На гладкой горизонтальной поверхности недалеко от вертикальной стенки расположена конструкция, состоящая из двух шайб и стержня. Шайбы лежат на плоскости "плашмя". На рисунке представлен вид сверху. С центром шайбы $2$ стержень соединен жестко и не может относительно нее вращаться. С шайбой $1$ стержень соединён с помощью плотной посадки на гладкий шарнир, радиус оси которого много меньше радиуса стержня, поэтому шайба $1$ может свободно вращаться относительно стержня. Стержень образует угол $\alpha=30^{\circ}$ с нормалью к стенке. Стержень жесткий и невесомый. Длина стержня $L=0{,}8~\text{м}$. Радиусы шайб много меньше длины стержня. Радиус стержня много меньше радиусов шайб. Шайбы одинаковые и однородные. Конструкции сообщают скорость $v_0=2{,}5~\text{м}/\text{с}$, направленную вдоль стержня в сторону стенки и через некоторое время происходит соударение шайбы $2$ со стенкой.
Покажите, что в процессе удара силы, действующие со стороны стержня на шайбы, можно считать направленными вдоль стержня. Используйте данный факт при ответе на последующие вопросы, даже если Вы не смогли его обосновать.
Определите угловую скорость вращения стержня сразу после абсолютно упругого соударения шайбы $2$ со стенкой. (Стенка гладкая).
Определите угловую скорость вращения стержня сразу после абсолютно неупругого соударения шайбы $2$ со стенкой. Коэффициент трения между шайбой и стенкой $\mu$. Рассмотрите два значения коэффициента трения: $\mu_1=0{,}2$ и $\mu_2=0{,}6$.
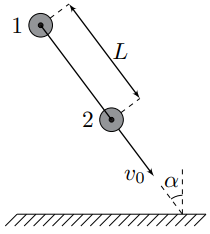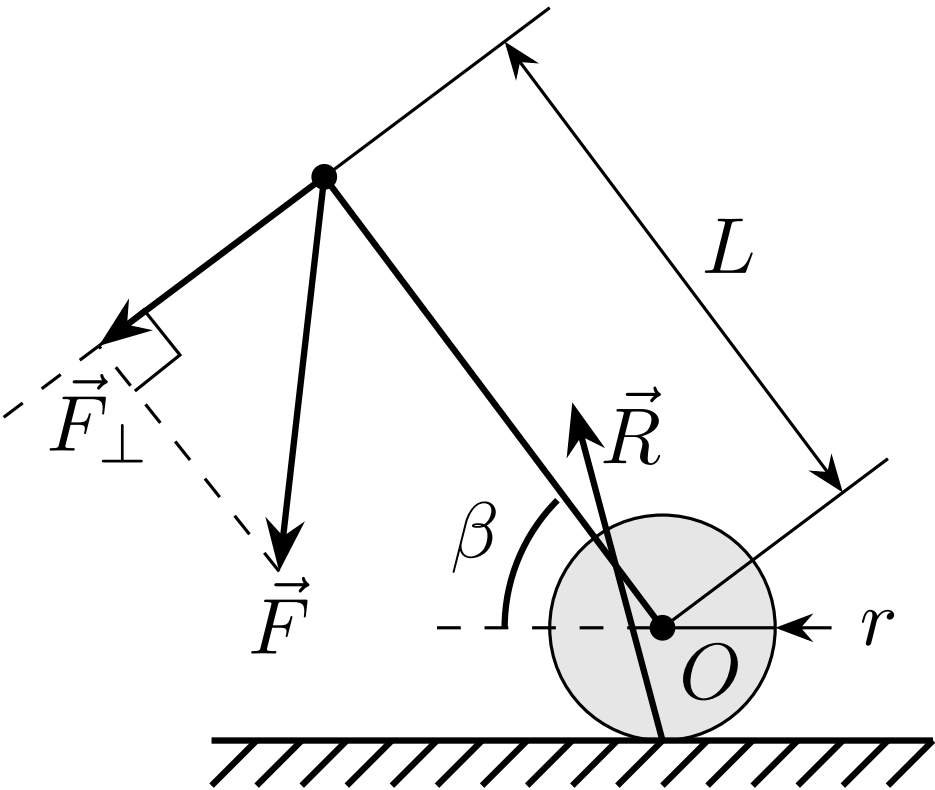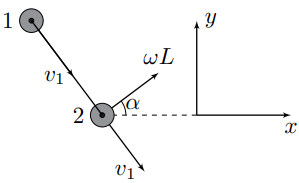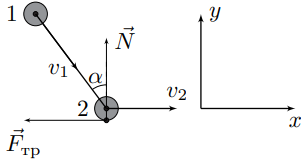
Покажите, что в процессе удара силы, действующие со стороны стержня на шайбы, можно считать направленными вдоль стержня.  Используйте данный факт при ответе на последующие вопросы, даже если Вы не смогли его обосновать.

Определите угловую скорость вращения стержня сразу после абсолютно упругого соударения шайбы $2$ со стенкой. (Стенка гладкая).
Решение: Первое решение: Поскольку силы, действующие со стороны стержня на шайбы, можно считать направленными вдоль стержня, то в процессе соударения скорость шайбы $1$ всегда направлена вдоль стержня. Данное утверждение не зависит от вида взаимодействия шайбы $2$ со стенкой и применимо всегда.Также данное утверждение можно доказать, используя закон сохранения момента импульса относительно точки контакта шайбы $2$ со стенкой. Момент импульса шайбы $2$ относительно выбранной точки можно считать равным нулю, поскольку размеры шайб малы. Тогда, поскольку до соударения момент импульса системы относительно выбранной точки равен нулю:$$L_\text{имп}=0=mLv_{1\perp}\Rightarrow v_{1\perp}=0{.}$$  Пусть $m$ — масса одной шайбы. Поскольку трения между шайбой $2$ и стенкой нет, то для системы выполняется закон сохранения импульса в проекции на горизонтальную ось $x$, направленную вдоль стенки:$$2mv_0\sin\alpha=mv_1\sin\alpha+m(v_1\sin\alpha+\omega L\cos\alpha)\Rightarrow v_1=v_0-\cfrac{\omega L}{2\operatorname{tg}\alpha}{.}$$Поскольку удар упругий — для системы выполняется закон сохранения механической энергии:$$\cfrac{2mv^2_0}{2}=\cfrac{mv^2_1}{2}+\cfrac{m(v^2_1+\omega^2L^2)}{2}\Rightarrow v^2_1=v^2_0-\cfrac{\omega^2L^2}{2}{.}$$Приравнивая выражения для $v^2_1$, получим:$$v^2_1=v^2_0-\cfrac{v_0\omega L}{\operatorname{tg}\alpha}+\cfrac{\omega^2L^2}{4\operatorname{tg^2}\alpha}=v^2_0-\cfrac{\omega^2L^2}{2}{,}$$откуда: Второе решение: Поскольку размеры шайб малы, а стержень жёстко прикреплён к шайбе $2$ — рассматриваемую систему можно считать твёрдым телом с материальными точками на концах стержня.Запишем уравнение динамики вращательного движения относительно центра стержня (который также является центром масс рассматриваемой системы):$$I\varepsilon=M\Rightarrow \cfrac{2mL^2\varepsilon}{4}=\cfrac{NL\sin\alpha}{2}{,}$$где $N$ — сила нормальной реакции стенки.Пусть $\Delta{p}_y$ – импульс силы нормальной реакции стенки. Тогда имеем:$$\omega=\cfrac{\Delta{p}_y\sin\alpha}{mL}{.}$$Запишем теорему о движении центра масс системы:$$2m\vec{a}_C=\vec{N}{.}$$Отсюда видно, что проекция скорости центра масс на ось $x$ при соударении остаётся постоянной и равной:$$v_{Cx}=v_0\sin\alpha{.} $$Пусть $v_{Cy}$ – скорость центра масс в проекции на ось $y$ сразу после удара. Тогда из теоремы о движении центра масс получим:$$2ma_{Cy}=N\Rightarrow \Delta{p}_y=2m(v_{Cy}+v_0\cos\alpha){.} $$Поскольку соударение упругое – кинетическая энергия системы сохраняется. Воспользуемся теоремой Кёнига и получим выражение для кинетической энергии системы:$$E_k=\cfrac{Mv^2_C}{2}+E_{k\text{отн}}\Rightarrow E_k=mv^2_C+\cfrac{mL^2\omega^2}{4}{,}$$откуда:$$ mv^2_0=mv^2_{Cy}+mv^2_{Cx}+\cfrac{mL^2\omega^2}{4}{.}$$Скомбинируем полученные уравнения:$$ mv^2_0=m\left(\cfrac{\omega L}{2\sin\alpha}-v_0\cos\alpha\right)^2+v^2_0\sin^2\alpha+\cfrac{m\omega^2L^2}{4}\Rightarrow \cfrac{v_0\omega L}{\operatorname{tg}\alpha}=\cfrac{\omega^2L^2}{4}\left(1+2\operatorname{ctg^2}\alpha\right){,}$$откуда:
Ответ: $$\omega=\cfrac{4v_0\operatorname{tg}\alpha}{L(1+2\operatorname{tg^2}\alpha)}\approx 4{.}33~\text{рад}/\text{с}{.}$$  Второе решение: Поскольку размеры шайб малы, а стержень жёстко прикреплён к шайбе $2$ — рассматриваемую систему можно считать твёрдым телом с материальными точками на концах стержня.Запишем уравнение динамики вращательного движения относительно центра стержня (который также является центром масс рассматриваемой системы):$$I\varepsilon=M\Rightarrow \cfrac{2mL^2\varepsilon}{4}=\cfrac{NL\sin\alpha}{2}{,}$$где $N$ — сила нормальной реакции стенки.Пусть $\Delta{p}_y$ – импульс силы нормальной реакции стенки. Тогда имеем:$$\omega=\cfrac{\Delta{p}_y\sin\alpha}{mL}{.}$$Запишем теорему о движении центра масс системы:$$2m\vec{a}_C=\vec{N}{.}$$Отсюда видно, что проекция скорости центра масс на ось $x$ при соударении остаётся постоянной и равной:$$v_{Cx}=v_0\sin\alpha{.} $$Пусть $v_{Cy}$ – скорость центра масс в проекции на ось $y$ сразу после удара. Тогда из теоремы о движении центра масс получим:$$2ma_{Cy}=N\Rightarrow \Delta{p}_y=2m(v_{Cy}+v_0\cos\alpha){.} $$Поскольку соударение упругое – кинетическая энергия системы сохраняется. Воспользуемся теоремой Кёнига и получим выражение для кинетической энергии системы:$$E_k=\cfrac{Mv^2_C}{2}+E_{k\text{отн}}\Rightarrow E_k=mv^2_C+\cfrac{mL^2\omega^2}{4}{,}$$откуда:$$ mv^2_0=mv^2_{Cy}+mv^2_{Cx}+\cfrac{mL^2\omega^2}{4}{.}$$Скомбинируем полученные уравнения:$$ mv^2_0=m\left(\cfrac{\omega L}{2\sin\alpha}-v_0\cos\alpha\right)^2+v^2_0\sin^2\alpha+\cfrac{m\omega^2L^2}{4}\Rightarrow \cfrac{v_0\omega L}{\operatorname{tg}\alpha}=\cfrac{\omega^2L^2}{4}\left(1+2\operatorname{ctg^2}\alpha\right){,}$$откуда:
Ответ: $$\omega=\cfrac{4v_0\operatorname{tg}\alpha}{L(1+2\operatorname{tg^2}\alpha)}\approx 4{.}33~\text{рад}/\text{с}{.}$$

Определите угловую скорость вращения стержня сразу после абсолютно неупругого соударения шайбы $2$ со стенкой. Коэффициент трения между шайбой и стенкой $\mu$. Рассмотрите два значения коэффициента трения: $\mu_1=0{,}2$ и $\mu_2=0{,}6$. Примечание: При абсолютно неупругом соударении составляющая скорости шайбы $2$, перпендикулярная стенке, обращается в ноль.

Первое решение:

         Сразу после абсолютно неупругого соударения шайбы $2$ со стенкой её скорость направлена вдоль стенки. Обозначим её за $v_2$. Приравнивая проекции скоростей шайб на ось, направленную вдоль стержня, получим:$$v_2\sin\alpha=v_1{.}$$

 Компонента скорости шайбы $2$, направленная перпендикулярно стержню, равна $v_\perp=v_2\cos\alpha$, поэтому для угловой скорости вращения стержня имеем:$$\omega=\cfrac{v_\perp}{L}=\cfrac{v_2\cos\alpha}{L}{.}$$Изменения импульса системы в проекции на оси $x$ и $y$ составляют:$$\Delta{p}_x= mv_2+mv_1\sin\alpha-2mv_0\sin\alpha \qquad \Delta{p}_y=2mv_0\cos\alpha-mv_1\cos\alpha{.}$$Подставляя связь $v_1$ и $v_2$, получим:$$\Delta{p}_x=mv_2(1+\sin^2\alpha)-2mv_0\sin\alpha \qquad \Delta{p}_y= 2mv_0\cos\alpha-mv_2\sin\alpha\cos\alpha{.}$$Определим скорость $v_2$, считая, что шайба $2$ всегда проскальзывает по стенке. Критерием правильности рассуждений является неотрицательное значение $v_2$. На систему в плоскости рисунка действуют две внешние силы: $N=F_y$ и $F_{тр}=\mu N=-F_x$. Поскольку силы связаны прямой пропорциональностью, имеем:$$\cfrac{\Delta{p}_x}{\Delta{p}_y}=\cfrac{F_x}{F_y}=-\cfrac{F_{тр}}{N}=-\mu=\cfrac{v_2(1+\sin^2\alpha)-2v_0\sin\alpha}{2v_0\cos\alpha-v_2\sin\alpha\cos\alpha}{,}$$откуда:$$v_2=\cfrac{2v_0(\sin\alpha-\mu\cos\alpha)}{1+\sin^2\alpha-\mu\sin\alpha\cos\alpha}=\cfrac{2v_0(\operatorname{tg}\alpha-\mu)}{\cos\alpha(1+2\operatorname{tg^2}\alpha-\mu\operatorname{tg}\alpha)}{.}$$Величина $v_2$ является неотрицательной, если $\mu\leq\operatorname{tg}\alpha$ или $\mu>2\operatorname{tg}\alpha+\operatorname{ctg}\alpha$. Невозможность постоянного проскальзывания при $\mu>2\operatorname{tg}\alpha+\operatorname{ctg}\alpha$ ясна и чисто из физических соображений, однако это можно показать и формально: При таких значениях $\mu$  введённая ранее величина $\Delta{p}_y$ оказывается отрицательной, что, разумеется, невозможно.Таким образом, условие постоянного проскальзывания шайбы $2$ следующее:$$\mu\leq\operatorname{tg}\alpha$$Обратим внимание, что $\mu_1<\operatorname{tg}\alpha$, а $\mu_2>\operatorname{tg}\alpha$.Тогда при коэффициенте трения $\mu_1=0{.}2$ для угловой скорости стержня сразу после удара получим:

Ответ:

 $$\omega_1=\cfrac{2v_0(\operatorname{tg}\alpha-\mu_1)}{L(1+2\operatorname{tg^2}\alpha-\mu_1\operatorname{tg}\alpha)}\approx 1{.}52~\text{рад}/\text{с}{.}$$

 При $\mu\geq\operatorname{tg}\alpha$ шайба $2$ в некоторый момент соударения прекращает движение вдоль стенки и далее по ней не проскальзывает. Покажем это.Пусть $F$ — сила напряжения стержня. Запишем второй закон Ньютона для шайбы $2$ в проекции на ось $y$:$$ma_{2y}=N-F\cos\alpha\Rightarrow N=F\cos\alpha+ma_{2y}\geq F\cos\alpha{.}$$Проскальзывание может возобновиться, если $F\sin\alpha>\mu N$. Но из полученного выражения для $N$ следует:$$\mu N=\mu(F\cos\alpha+ma_{2y})\geq \tan\alpha (F\cos\alpha+ma_{2y})\geq F\sin\alpha{,}$$поэтому проскальзывание шайбы $2$ не возобновится, и, следовательно, сразу после соударения её скорость равна нулю. Тогда при $\mu_2=0{.}6$ в силу полученной связи $\omega$ и $v_2$ находим:

Ответ:

 $$\omega_2=0~\text{рад}/\text{с}$$

Второе решение: 

 Сразу после абсолютно неупругого соударения шайбы $2$ со стенкой её скорость направлена вдоль стенки. Обозначим её за $v_2$.Запишем выражение для скорости $v_2$ шайбы $2$ и условие её движения без отрыва от стенки:$$v_{2x}=v_2=v_{Cx}+\cfrac{\omega L\cos\alpha}{2}\qquad v_{2y}=0=v_{Cy}+\cfrac{\omega L\sin\alpha}{2}{.}$$Изменения импульса системы в проекции на оси $x$ и $y$ составляют:$$\Delta{p}_x=2m(v_{Cx}-v_0\sin\alpha)\qquad \Delta{p}_y=2m(v_{Cy}+v_0\cos\alpha){.}$$Запишем уравнение динамики вращательного движения относительно центра масс системы:$$\cfrac{mL^2\varepsilon}{2}=\cfrac{(N\sin\alpha+F_x\cos\alpha)L}{2}{,}$$где $F_x=-F_\text{тр}$ – проекция на ось $x$ силы трения, действующей на шарик $2$. Отсюда:$$\omega=\cfrac{\Delta{p}_x\cos\alpha+\Delta{p}_y\sin\alpha}{mL} {.}$$Определим скорость $v_2$, считая, что шайбы $2$ всегда проскальзывает по стенке. Критерием правильности рассуждений является неотрицательное значение $v_2$. Из уравнения динамики вращательного движения и уравнений кинематической связи имеем:$$\omega=\cfrac{2(v_2-(\omega L\cos\alpha)/2-v_0\sin\alpha)\cos\alpha+2(v_0\cos\alpha-(\omega L\sin\alpha)/2)\sin\alpha}{L}{.}$$После преобразований получим:$$\omega=\cfrac{v_2\cos\alpha}{L}{.}$$Если проскальзывание не прекращается, то $F_x=-F_\text{тр}=-\mu N$, откуда:$$\cfrac{\Delta{p}_x}{\Delta{p}_y}=-\mu=\cfrac{v_{Cx}-v_0\sin\alpha}{v_{Cy}+v_0\cos\alpha}{.}$$Из полученного соотношения и уравнений кинематической связи имеем:$$v_0\sin\alpha+\cfrac{\omega L\cos\alpha}{2}-v_2=\mu\left(v_0\cos\alpha-\cfrac{\omega L\sin\alpha}{2}\right){.}$$Подставляя полученную ранее связь $\omega$ и $v_2$, находим:$$v_0\sin\alpha+\cfrac{v_2\cos^2\alpha}{2}-v_2=\mu v_0\cos\alpha-\cfrac{\mu v_2\sin\alpha\cos\alpha}{2}{,}$$откуда:$$ v_2=\cfrac{2v_0(\sin\alpha-\mu\cos\alpha)}{2-\cos^2\alpha-\mu\sin\alpha\cos\alpha}=\cfrac{2v_0(\operatorname{tg}\alpha-\mu)}{\cos\alpha(1+2\operatorname{tg^2}\alpha-\mu\operatorname{tg}\alpha)}{.}$$Величина $v_2$ является неотрицательной, если $\mu\leq\operatorname{tg}\alpha$ или $\mu>2\operatorname{tg}\alpha+\operatorname{ctg}\alpha$. Невозможность постоянного проскальзывания при $\mu>2\operatorname{tg}\alpha+\operatorname{ctg}\alpha$ ясна и чисто из физических соображений, однако это можно показать и формально: При таких значениях $\mu$  введённая ранее величина $\Delta{p}_y$ оказывается отрицательной, что, разумеется, невозможно.Таким образом, условие постоянного проскальзывания шайбы $2$ следующее:$$\mu\leq\operatorname{tg}\alpha{.}$$Тогда при $\mu_1=0{.}2$ для угловой скорости стержня сразу после удара получим:

Ответ:

 $$\omega_1=\cfrac{2v_0(\operatorname{tg}\alpha-\mu_1)}{L(1+2\operatorname{tg^2}\alpha-\mu_1\operatorname{tg}\alpha)}\approx 1{.}52~\text{рад}/\text{с}{.}$$

 При $\mu\geq\operatorname{tg}\alpha$ шайба $2$ в некоторый момент соударения прекращает движение вдоль стенки и далее по ней не проскальзывает. Покажем это.Если $v_{2x}=0$, то с учетом пренебрежимо малого изменения координат (углов) за время удара, выполняется соотношение:$$a_{Cx}+\cfrac{\varepsilon L\cos\alpha}{2}=0$$Определим из этого условия силу трения $F_x$, действующую на шарик $2$:$$\cfrac{F_x}{2m}+\cfrac{(N\sin\alpha+F_x\cos\alpha)\cos\alpha}{2m}=0\Rightarrow |F_x|=\cfrac{N\sin\alpha\cos\alpha}{1+\cos^2\alpha}<\cfrac{N\sin\alpha}{\cos\alpha}\leq\mu N$$Это доказывает, что предположение об отсутствии проскальзывания после обнуления проекции $v_{2x}$ скорости шайбы $2$ верно.Тогда при $\mu_2=0{.}6$ в силу полученной связи $\omega$ и $v_2$ находим:

Ответ:

 $$\omega_2=0~\text{рад}/\text{с}$$
Решение: Первое решение:  Компонента скорости шайбы $2$, направленная перпендикулярно стержню, равна $v_\perp=v_2\cos\alpha$, поэтому для угловой скорости вращения стержня имеем:$$\omega=\cfrac{v_\perp}{L}=\cfrac{v_2\cos\alpha}{L}{.}$$Изменения импульса системы в проекции на оси $x$ и $y$ составляют:$$\Delta{p}_x= mv_2+mv_1\sin\alpha-2mv_0\sin\alpha \qquad \Delta{p}_y=2mv_0\cos\alpha-mv_1\cos\alpha{.}$$Подставляя связь $v_1$ и $v_2$, получим:$$\Delta{p}_x=mv_2(1+\sin^2\alpha)-2mv_0\sin\alpha \qquad \Delta{p}_y= 2mv_0\cos\alpha-mv_2\sin\alpha\cos\alpha{.}$$Определим скорость $v_2$, считая, что шайба $2$ всегда проскальзывает по стенке. Критерием правильности рассуждений является неотрицательное значение $v_2$. На систему в плоскости рисунка действуют две внешние силы: $N=F_y$ и $F_{тр}=\mu N=-F_x$. Поскольку силы связаны прямой пропорциональностью, имеем:$$\cfrac{\Delta{p}_x}{\Delta{p}_y}=\cfrac{F_x}{F_y}=-\cfrac{F_{тр}}{N}=-\mu=\cfrac{v_2(1+\sin^2\alpha)-2v_0\sin\alpha}{2v_0\cos\alpha-v_2\sin\alpha\cos\alpha}{,}$$откуда:$$v_2=\cfrac{2v_0(\sin\alpha-\mu\cos\alpha)}{1+\sin^2\alpha-\mu\sin\alpha\cos\alpha}=\cfrac{2v_0(\operatorname{tg}\alpha-\mu)}{\cos\alpha(1+2\operatorname{tg^2}\alpha-\mu\operatorname{tg}\alpha)}{.}$$Величина $v_2$ является неотрицательной, если $\mu\leq\operatorname{tg}\alpha$ или $\mu>2\operatorname{tg}\alpha+\operatorname{ctg}\alpha$. Невозможность постоянного проскальзывания при $\mu>2\operatorname{tg}\alpha+\operatorname{ctg}\alpha$ ясна и чисто из физических соображений, однако это можно показать и формально: При таких значениях $\mu$ введённая ранее величина $\Delta{p}_y$ оказывается отрицательной, что, разумеется, невозможно.Таким образом, условие постоянного проскальзывания шайбы $2$ следующее:$$\mu\leq\operatorname{tg}\alpha$$Обратим внимание, что $\mu_1<\operatorname{tg}\alpha$, а $\mu_2>\operatorname{tg}\alpha$.Тогда при коэффициенте трения $\mu_1=0{.}2$ для угловой скорости стержня сразу после удара получим: При $\mu\geq\operatorname{tg}\alpha$ шайба $2$ в некоторый момент соударения прекращает движение вдоль стенки и далее по ней не проскальзывает. Покажем это.Пусть $F$ — сила напряжения стержня. Запишем второй закон Ньютона для шайбы $2$ в проекции на ось $y$:$$ma_{2y}=N-F\cos\alpha\Rightarrow N=F\cos\alpha+ma_{2y}\geq F\cos\alpha{.}$$Проскальзывание может возобновиться, если $F\sin\alpha>\mu N$. Но из полученного выражения для $N$ следует:$$\mu N=\mu(F\cos\alpha+ma_{2y})\geq \tan\alpha (F\cos\alpha+ma_{2y})\geq F\sin\alpha{,}$$поэтому проскальзывание шайбы $2$ не возобновится, и, следовательно, сразу после соударения её скорость равна нулю. Тогда при $\mu_2=0{.}6$ в силу полученной связи $\omega$ и $v_2$ находим: Второе решение: Сразу после абсолютно неупругого соударения шайбы $2$ со стенкой её скорость направлена вдоль стенки. Обозначим её за $v_2$.Запишем выражение для скорости $v_2$ шайбы $2$ и условие её движения без отрыва от стенки:$$v_{2x}=v_2=v_{Cx}+\cfrac{\omega L\cos\alpha}{2}\qquad v_{2y}=0=v_{Cy}+\cfrac{\omega L\sin\alpha}{2}{.}$$Изменения импульса системы в проекции на оси $x$ и $y$ составляют:$$\Delta{p}_x=2m(v_{Cx}-v_0\sin\alpha)\qquad \Delta{p}_y=2m(v_{Cy}+v_0\cos\alpha){.}$$Запишем уравнение динамики вращательного движения относительно центра масс системы:$$\cfrac{mL^2\varepsilon}{2}=\cfrac{(N\sin\alpha+F_x\cos\alpha)L}{2}{,}$$где $F_x=-F_\text{тр}$ – проекция на ось $x$ силы трения, действующей на шарик $2$. Отсюда:$$\omega=\cfrac{\Delta{p}_x\cos\alpha+\Delta{p}_y\sin\alpha}{mL} {.}$$Определим скорость $v_2$, считая, что шайбы $2$ всегда проскальзывает по стенке. Критерием правильности рассуждений является неотрицательное значение $v_2$. Из уравнения динамики вращательного движения и уравнений кинематической связи имеем:$$\omega=\cfrac{2(v_2-(\omega L\cos\alpha)/2-v_0\sin\alpha)\cos\alpha+2(v_0\cos\alpha-(\omega L\sin\alpha)/2)\sin\alpha}{L}{.}$$После преобразований получим:$$\omega=\cfrac{v_2\cos\alpha}{L}{.}$$Если проскальзывание не прекращается, то $F_x=-F_\text{тр}=-\mu N$, откуда:$$\cfrac{\Delta{p}_x}{\Delta{p}_y}=-\mu=\cfrac{v_{Cx}-v_0\sin\alpha}{v_{Cy}+v_0\cos\alpha}{.}$$Из полученного соотношения и уравнений кинематической связи имеем:$$v_0\sin\alpha+\cfrac{\omega L\cos\alpha}{2}-v_2=\mu\left(v_0\cos\alpha-\cfrac{\omega L\sin\alpha}{2}\right){.}$$Подставляя полученную ранее связь $\omega$ и $v_2$, находим:$$v_0\sin\alpha+\cfrac{v_2\cos^2\alpha}{2}-v_2=\mu v_0\cos\alpha-\cfrac{\mu v_2\sin\alpha\cos\alpha}{2}{,}$$откуда:$$ v_2=\cfrac{2v_0(\sin\alpha-\mu\cos\alpha)}{2-\cos^2\alpha-\mu\sin\alpha\cos\alpha}=\cfrac{2v_0(\operatorname{tg}\alpha-\mu)}{\cos\alpha(1+2\operatorname{tg^2}\alpha-\mu\operatorname{tg}\alpha)}{.}$$Величина $v_2$ является неотрицательной, если $\mu\leq\operatorname{tg}\alpha$ или $\mu>2\operatorname{tg}\alpha+\operatorname{ctg}\alpha$. Невозможность постоянного проскальзывания при $\mu>2\operatorname{tg}\alpha+\operatorname{ctg}\alpha$ ясна и чисто из физических соображений, однако это можно показать и формально: При таких значениях $\mu$ введённая ранее величина $\Delta{p}_y$ оказывается отрицательной, что, разумеется, невозможно.Таким образом, условие постоянного проскальзывания шайбы $2$ следующее:$$\mu\leq\operatorname{tg}\alpha{.}$$Тогда при $\mu_1=0{.}2$ для угловой скорости стержня сразу после удара получим: При $\mu\geq\operatorname{tg}\alpha$ шайба $2$ в некоторый момент соударения прекращает движение вдоль стенки и далее по ней не проскальзывает. Покажем это.Если $v_{2x}=0$, то с учетом пренебрежимо малого изменения координат (углов) за время удара, выполняется соотношение:$$a_{Cx}+\cfrac{\varepsilon L\cos\alpha}{2}=0$$Определим из этого условия силу трения $F_x$, действующую на шарик $2$:$$\cfrac{F_x}{2m}+\cfrac{(N\sin\alpha+F_x\cos\alpha)\cos\alpha}{2m}=0\Rightarrow |F_x|=\cfrac{N\sin\alpha\cos\alpha}{1+\cos^2\alpha}<\cfrac{N\sin\alpha}{\cos\alpha}\leq\mu N$$Это доказывает, что предположение об отсутствии проскальзывания после обнуления проекции $v_{2x}$ скорости шайбы $2$ верно.Тогда при $\mu_2=0{.}6$ в силу полученной связи $\omega$ и $v_2$ находим:
Ответ: $$\omega_1=\cfrac{2v_0(\operatorname{tg}\alpha-\mu_1)}{L(1+2\operatorname{tg^2}\alpha-\mu_1\operatorname{tg}\alpha)}\approx 1{.}52~\text{рад}/\text{с}{.}$$  При $\mu\geq\operatorname{tg}\alpha$ шайба $2$ в некоторый момент соударения прекращает движение вдоль стенки и далее по ней не проскальзывает. Покажем это.Пусть $F$ — сила напряжения стержня. Запишем второй закон Ньютона для шайбы $2$ в проекции на ось $y$:$$ma_{2y}=N-F\cos\alpha\Rightarrow N=F\cos\alpha+ma_{2y}\geq F\cos\alpha{.}$$Проскальзывание может возобновиться, если $F\sin\alpha>\mu N$. Но из полученного выражения для $N$ следует:$$\mu N=\mu(F\cos\alpha+ma_{2y})\geq \tan\alpha (F\cos\alpha+ma_{2y})\geq F\sin\alpha{,}$$поэтому проскальзывание шайбы $2$ не возобновится, и, следовательно, сразу после соударения её скорость равна нулю. Тогда при $\mu_2=0{.}6$ в силу полученной связи $\omega$ и $v_2$ находим:
Ответ: $$\omega_2=0~\text{рад}/\text{с}$$  Второе решение: Сразу после абсолютно неупругого соударения шайбы $2$ со стенкой её скорость направлена вдоль стенки. Обозначим её за $v_2$.Запишем выражение для скорости $v_2$ шайбы $2$ и условие её движения без отрыва от стенки:$$v_{2x}=v_2=v_{Cx}+\cfrac{\omega L\cos\alpha}{2}\qquad v_{2y}=0=v_{Cy}+\cfrac{\omega L\sin\alpha}{2}{.}$$Изменения импульса системы в проекции на оси $x$ и $y$ составляют:$$\Delta{p}_x=2m(v_{Cx}-v_0\sin\alpha)\qquad \Delta{p}_y=2m(v_{Cy}+v_0\cos\alpha){.}$$Запишем уравнение динамики вращательного движения относительно центра масс системы:$$\cfrac{mL^2\varepsilon}{2}=\cfrac{(N\sin\alpha+F_x\cos\alpha)L}{2}{,}$$где $F_x=-F_\text{тр}$ – проекция на ось $x$ силы трения, действующей на шарик $2$. Отсюда:$$\omega=\cfrac{\Delta{p}_x\cos\alpha+\Delta{p}_y\sin\alpha}{mL} {.}$$Определим скорость $v_2$, считая, что шайбы $2$ всегда проскальзывает по стенке. Критерием правильности рассуждений является неотрицательное значение $v_2$. Из уравнения динамики вращательного движения и уравнений кинематической связи имеем:$$\omega=\cfrac{2(v_2-(\omega L\cos\alpha)/2-v_0\sin\alpha)\cos\alpha+2(v_0\cos\alpha-(\omega L\sin\alpha)/2)\sin\alpha}{L}{.}$$После преобразований получим:$$\omega=\cfrac{v_2\cos\alpha}{L}{.}$$Если проскальзывание не прекращается, то $F_x=-F_\text{тр}=-\mu N$, откуда:$$\cfrac{\Delta{p}_x}{\Delta{p}_y}=-\mu=\cfrac{v_{Cx}-v_0\sin\alpha}{v_{Cy}+v_0\cos\alpha}{.}$$Из полученного соотношения и уравнений кинематической связи имеем:$$v_0\sin\alpha+\cfrac{\omega L\cos\alpha}{2}-v_2=\mu\left(v_0\cos\alpha-\cfrac{\omega L\sin\alpha}{2}\right){.}$$Подставляя полученную ранее связь $\omega$ и $v_2$, находим:$$v_0\sin\alpha+\cfrac{v_2\cos^2\alpha}{2}-v_2=\mu v_0\cos\alpha-\cfrac{\mu v_2\sin\alpha\cos\alpha}{2}{,}$$откуда:$$ v_2=\cfrac{2v_0(\sin\alpha-\mu\cos\alpha)}{2-\cos^2\alpha-\mu\sin\alpha\cos\alpha}=\cfrac{2v_0(\operatorname{tg}\alpha-\mu)}{\cos\alpha(1+2\operatorname{tg^2}\alpha-\mu\operatorname{tg}\alpha)}{.}$$Величина $v_2$ является неотрицательной, если $\mu\leq\operatorname{tg}\alpha$ или $\mu>2\operatorname{tg}\alpha+\operatorname{ctg}\alpha$. Невозможность постоянного проскальзывания при $\mu>2\operatorname{tg}\alpha+\operatorname{ctg}\alpha$ ясна и чисто из физических соображений, однако это можно показать и формально: При таких значениях $\mu$ введённая ранее величина $\Delta{p}_y$ оказывается отрицательной, что, разумеется, невозможно.Таким образом, условие постоянного проскальзывания шайбы $2$ следующее:$$\mu\leq\operatorname{tg}\alpha{.}$$Тогда при $\mu_1=0{.}2$ для угловой скорости стержня сразу после удара получим:
Ответ: $$\omega_1=\cfrac{2v_0(\operatorname{tg}\alpha-\mu_1)}{L(1+2\operatorname{tg^2}\alpha-\mu_1\operatorname{tg}\alpha)}\approx 1{.}52~\text{рад}/\text{с}{.}$$  При $\mu\geq\operatorname{tg}\alpha$ шайба $2$ в некоторый момент соударения прекращает движение вдоль стенки и далее по ней не проскальзывает. Покажем это.Если $v_{2x}=0$, то с учетом пренебрежимо малого изменения координат (углов) за время удара, выполняется соотношение:$$a_{Cx}+\cfrac{\varepsilon L\cos\alpha}{2}=0$$Определим из этого условия силу трения $F_x$, действующую на шарик $2$:$$\cfrac{F_x}{2m}+\cfrac{(N\sin\alpha+F_x\cos\alpha)\cos\alpha}{2m}=0\Rightarrow |F_x|=\cfrac{N\sin\alpha\cos\alpha}{1+\cos^2\alpha}<\cfrac{N\sin\alpha}{\cos\alpha}\leq\mu N$$Это доказывает, что предположение об отсутствии проскальзывания после обнуления проекции $v_{2x}$ скорости шайбы $2$ верно.Тогда при $\mu_2=0{.}6$ в силу полученной связи $\omega$ и $v_2$ находим:
Ответ: $$\omega_2=0~\text{рад}/\text{с}$$
Темы:
T, Механика, Гантель, Всероссийские, Вращательное движение, Динамика твердого тела